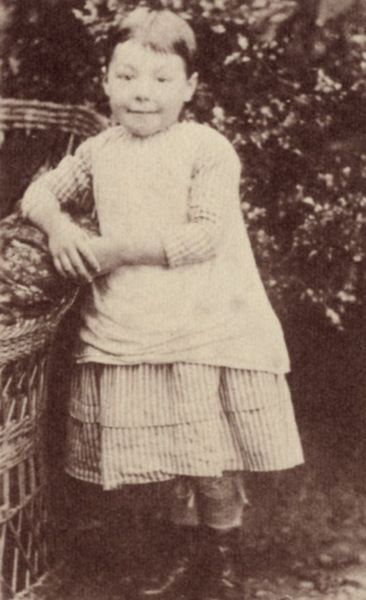
Titel: Annie Evans
Künstler: Thomas John Barnardo
Schlagwörter: baum, blätter, hand, laub, schatten, weiß, mädchen, ausschnitt, braun, frisur, grau, haar, hintergrund, jahrhundertwende, kleid, mund, nase, schwarz, stuhl, blick, gras, rasen, wiese, rock, jacke, arme, augen, gesicht, mensch, stehen, ärmel, hände, portrait, porträt, natur, strauch, busch, büsche, gebüsch, sträucher, haare, sessel, stehend, kind, tochter, pflanzen, frontal, mittelscheitel, scheitel, pony, garten, lächeln, schürze, wangen, schuhe, zöpfe, hecke, klein, linien, bank, sepia, lehnen, kissen, dick, draussen, angelehnt, gestreift, streifen, korb, still, foto, fotografie, photographie, lachen, strümpfe, geflecht, schwarzweiss, künstler, stiefel, kurz, kleidchen, kleinkind, photo, ganzfigur, unterhose, leder, schnürschuhe, breit, korbstuhl, anlehnen, fotographie, aufnahme, korbsessel, lieb, rattan, kinderkleidung, hohe schuhe, korbmöbel, loki schmidt, fofografie, kind gestreift, brom